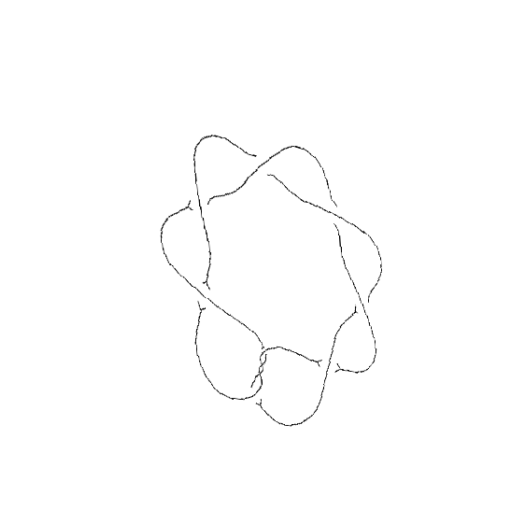
Crossing number: 10